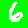
Digit: 6